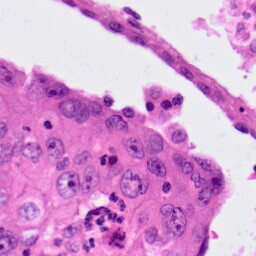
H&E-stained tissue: Lung